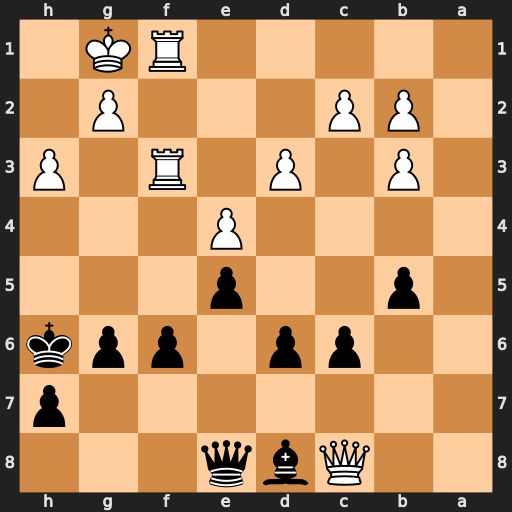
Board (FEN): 2Qbq3/7p/2pp1ppk/1p2p3/4P3/1P1P1R1P/1PP3P1/5RK1
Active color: b
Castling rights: -
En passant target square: -
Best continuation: Bb6+ Kh2 Qxc8